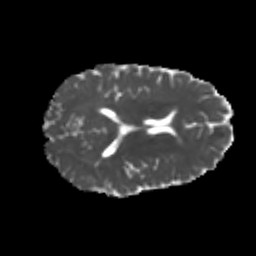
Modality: MD
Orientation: axial
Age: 22
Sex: female
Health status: healthy
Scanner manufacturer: philips
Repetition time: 7.477 s
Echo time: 0.08753 s